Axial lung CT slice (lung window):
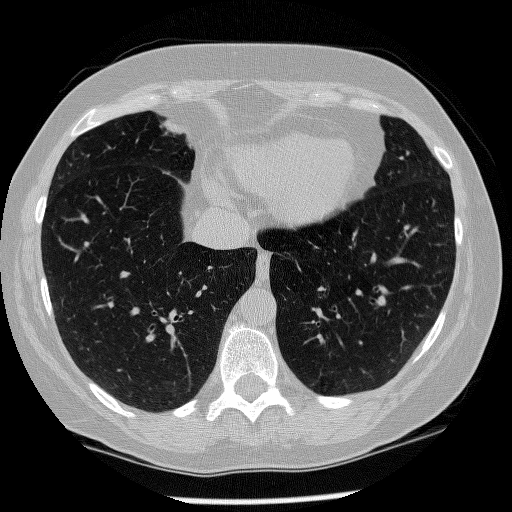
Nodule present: no